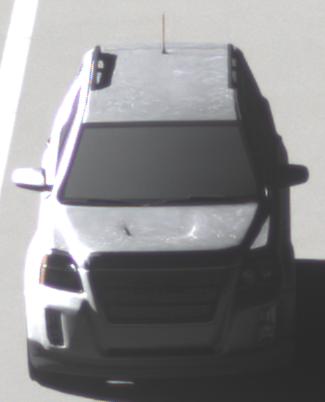
Make: GMC
Model: Terrain
Detailed model: Gen. 1
Model produced from: 2009
Model produced until: 2017
Doors: 5
Color: white
Road condition: dry road
Daytime: morning or afternoon
Contrast: high contrast